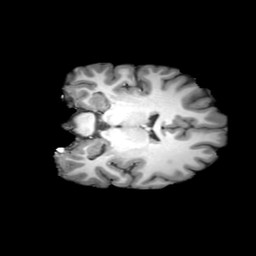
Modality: T1w
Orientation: coronal